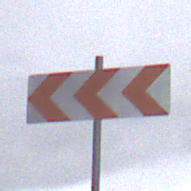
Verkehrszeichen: RichtungstafelnInKurvenGrossRechts
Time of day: Midday
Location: Outdoor (Nature)
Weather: Overcast
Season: NotSpecified
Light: Natural